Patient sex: F
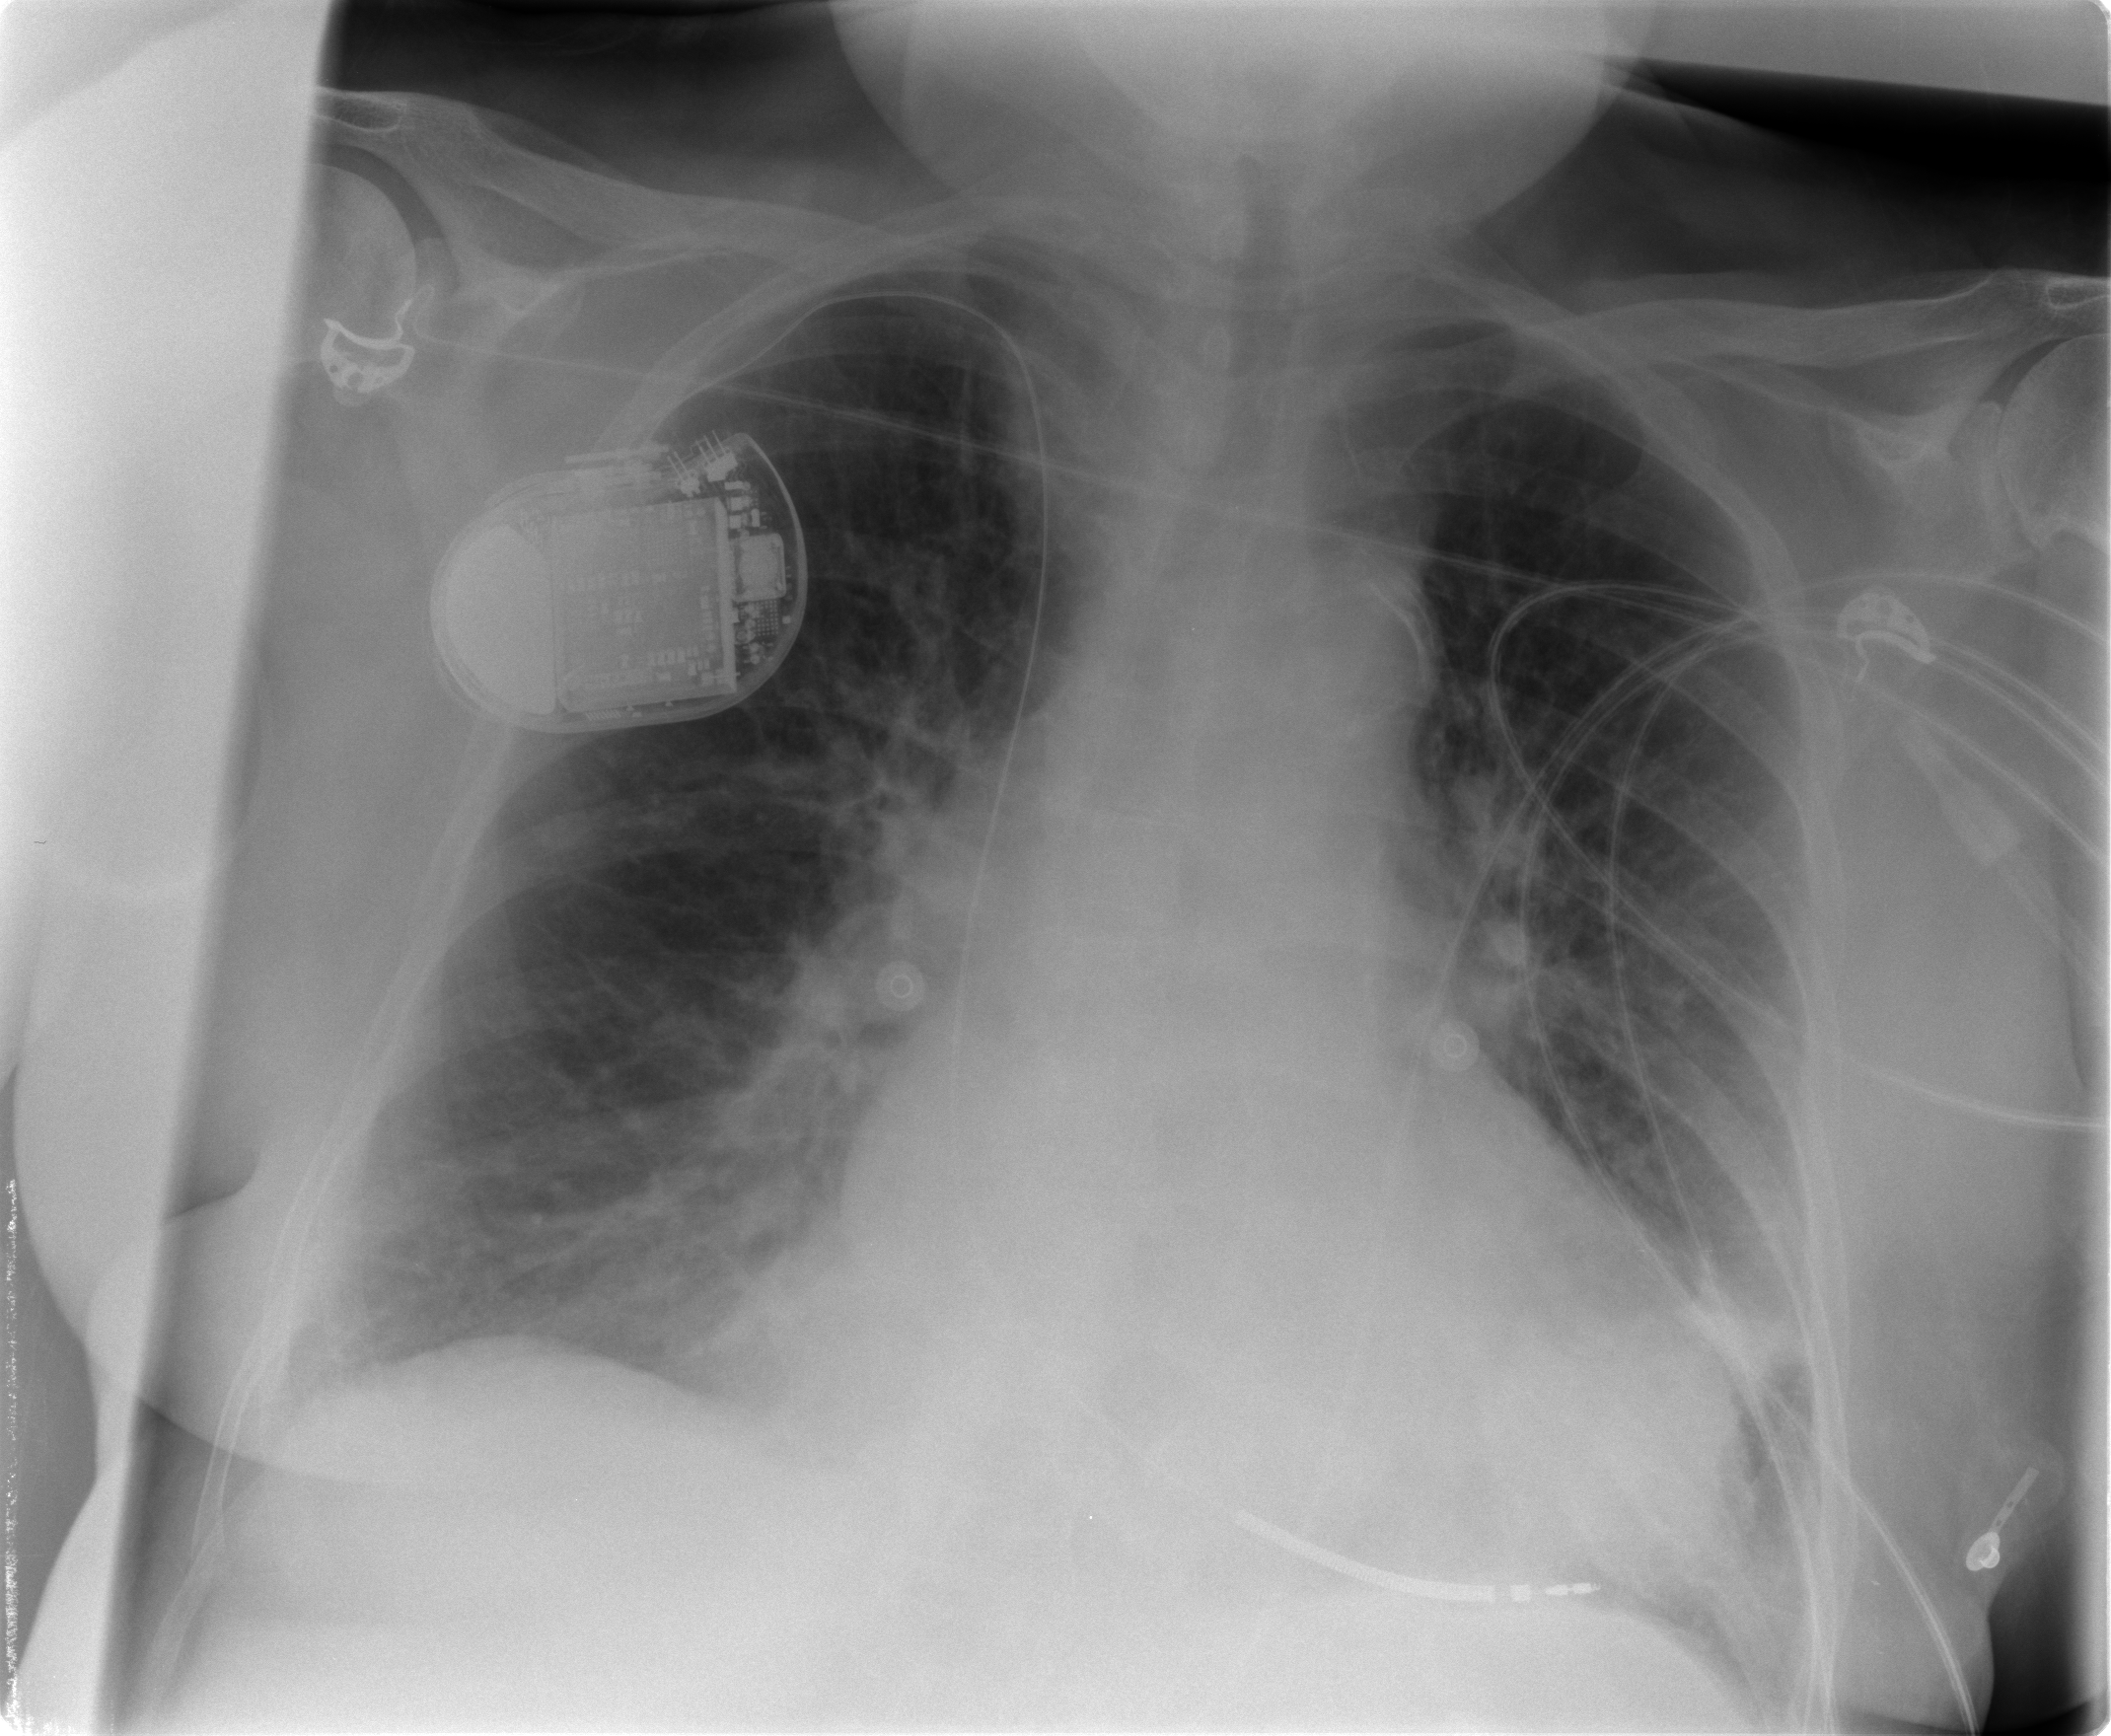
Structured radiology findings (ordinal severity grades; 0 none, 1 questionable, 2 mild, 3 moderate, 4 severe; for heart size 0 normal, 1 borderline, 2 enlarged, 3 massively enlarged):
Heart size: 2
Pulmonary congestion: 2
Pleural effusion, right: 0
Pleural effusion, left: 0
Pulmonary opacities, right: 0
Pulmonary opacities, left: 0
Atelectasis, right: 2
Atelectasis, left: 2